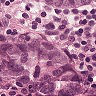
Metastatic tissue present: yes